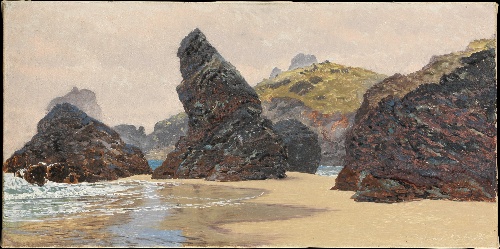
Title: Kynance
Artist: John Brett
Artist bio: British, Bletchingly 1831–1902 London
Date: 1888
Object type: Painting
Classification: Paintings
Medium: Oil on canvas
Dimensions: 7 x 14 1/8 in. (17.8 x 35.9 cm)
Department: European Paintings
Credit line: Bequest of Theodore Rousseau Jr., 1973
Accession year: 1974
Repository: Metropolitan Museum of Art, New York, NY
Tags: Beaches